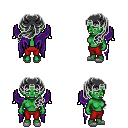
a pixel art fantasy rpg character, female body template, orc, green skin, purple wings, red pants, gray princess hairstyle, white slippers, four views (front, back, left, right), 2x2 character sprite sheet, small pixel art, hard edges, no anti-aliasing